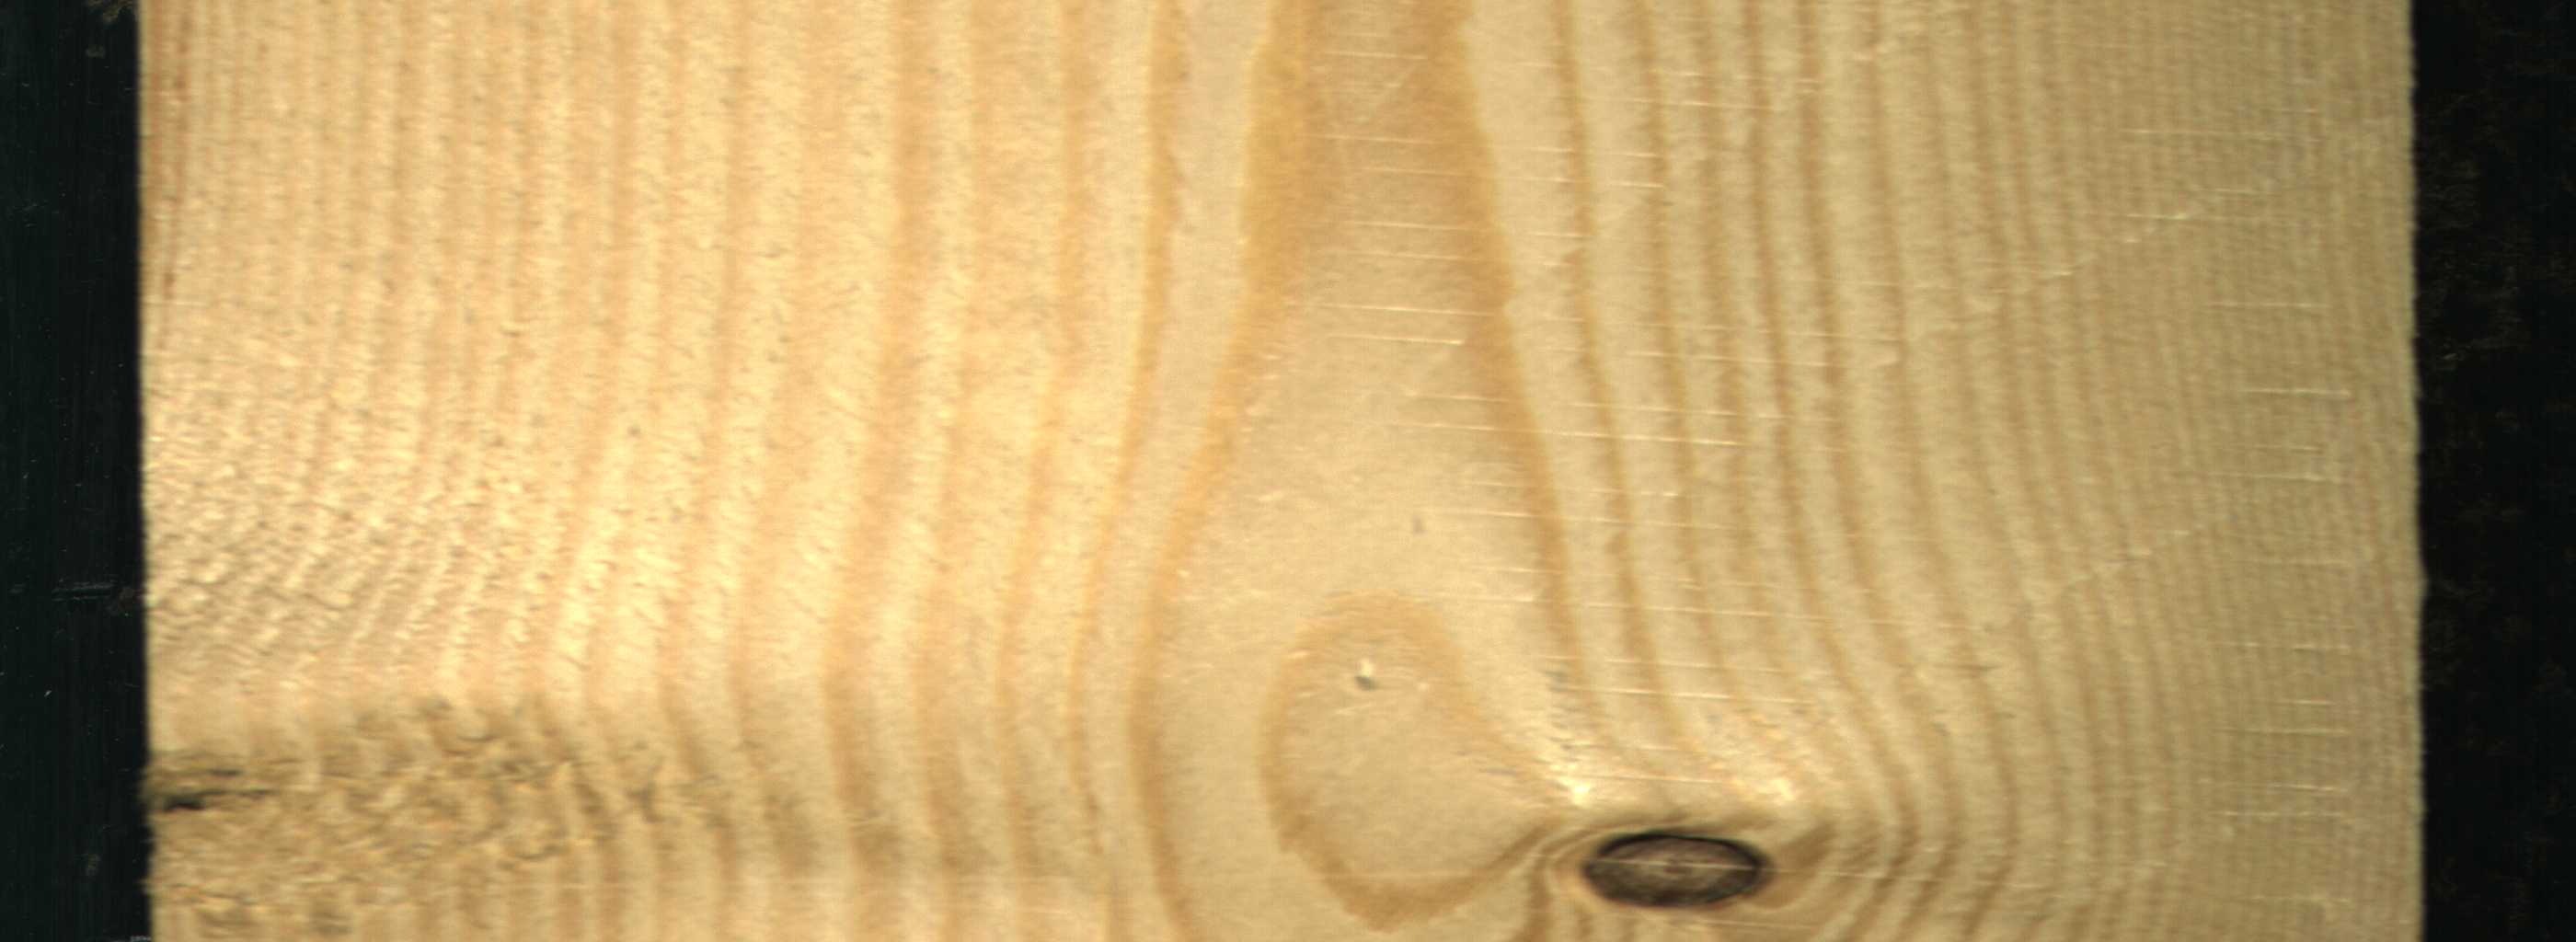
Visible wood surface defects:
Dead_Knot
Live_Knot